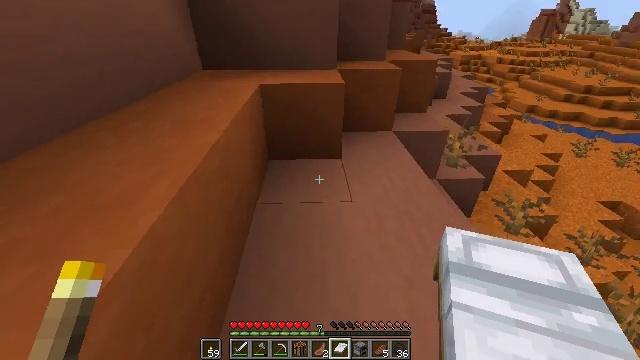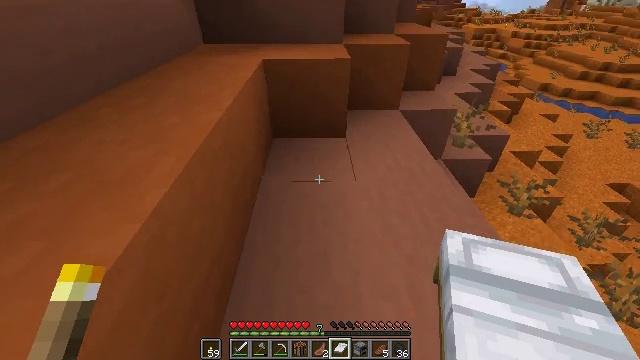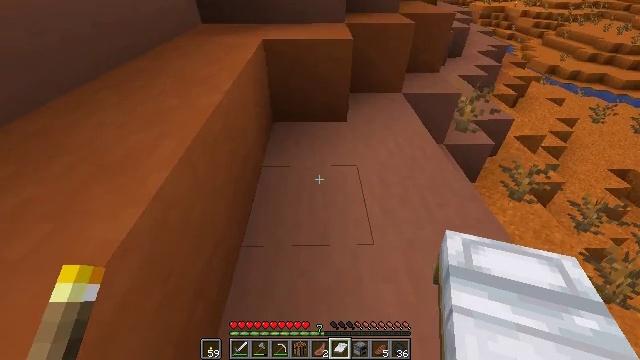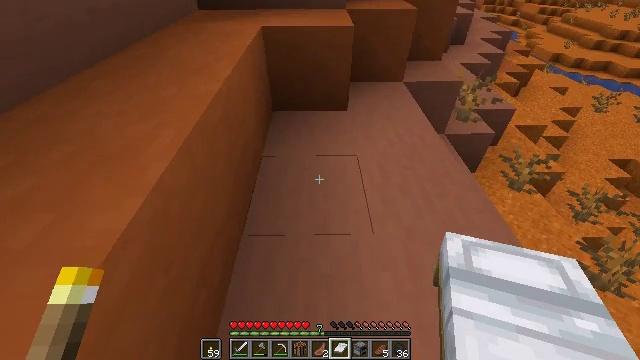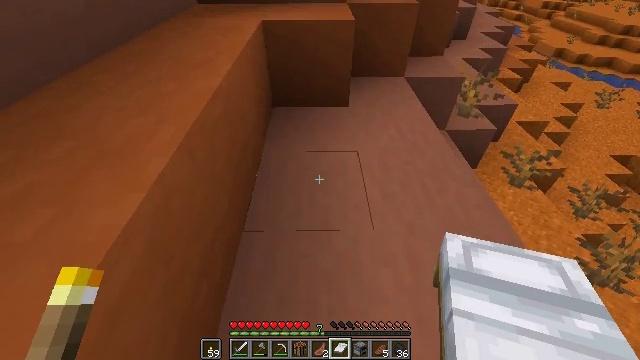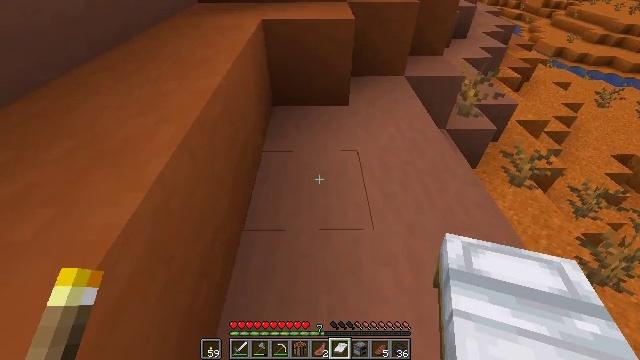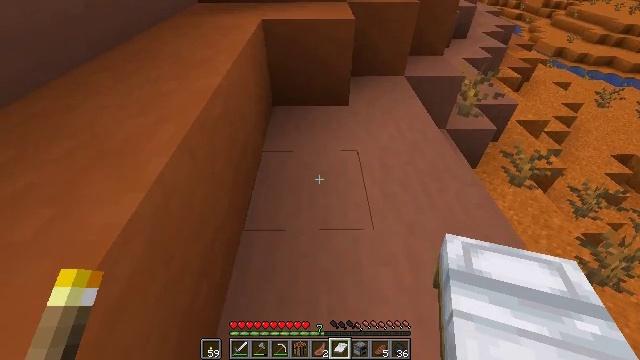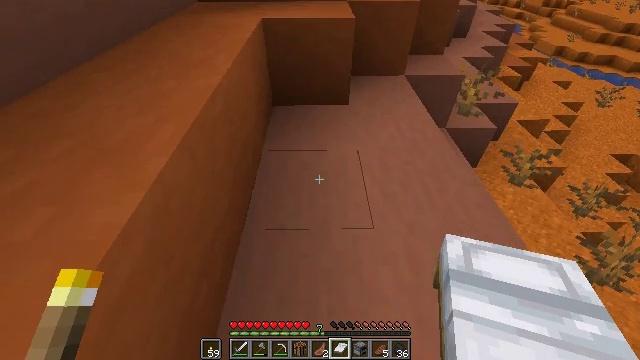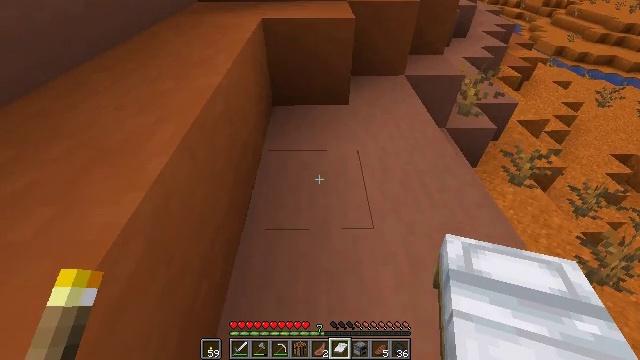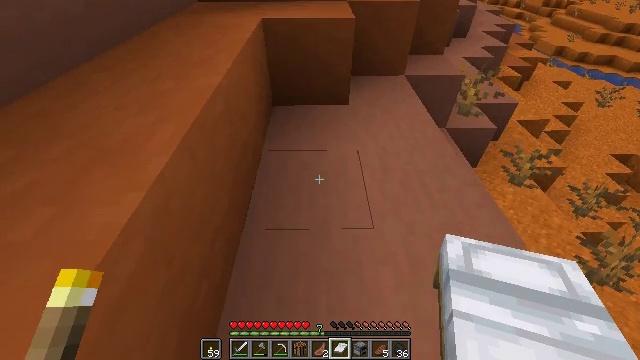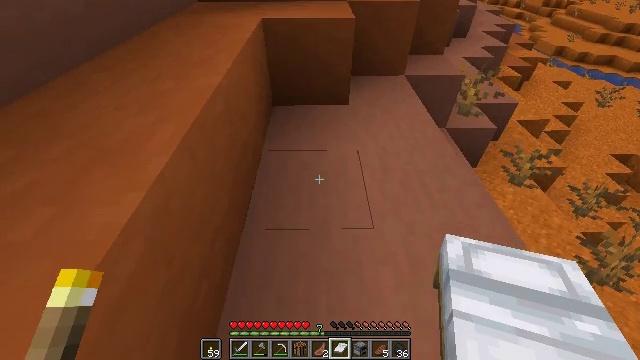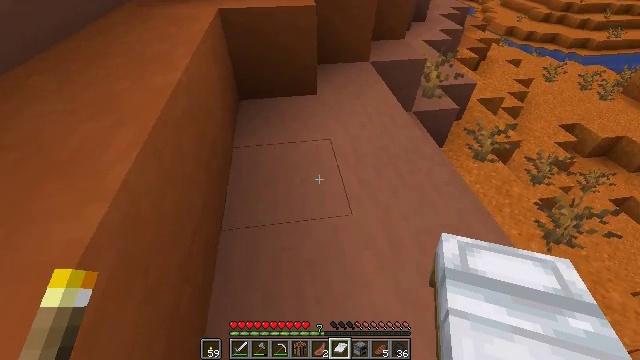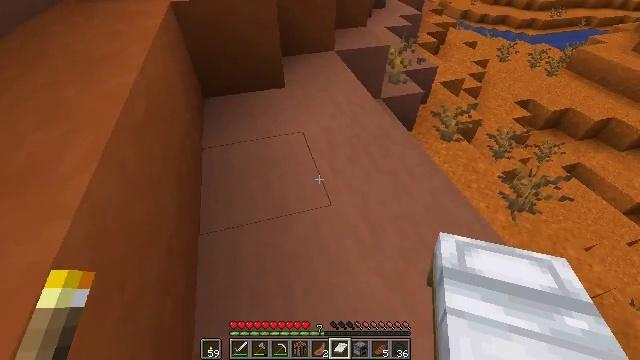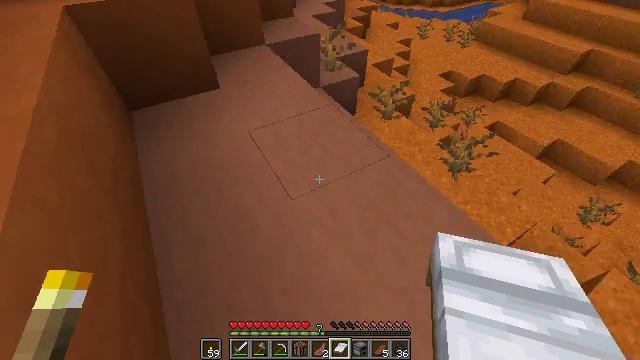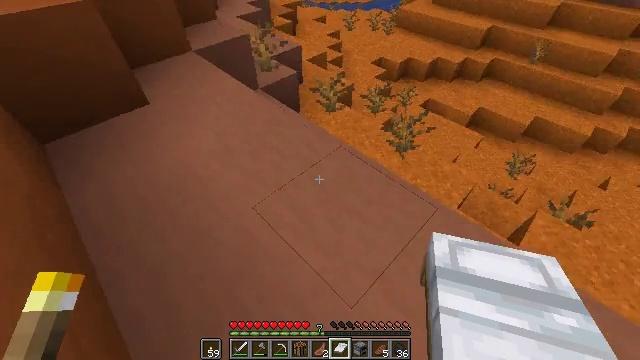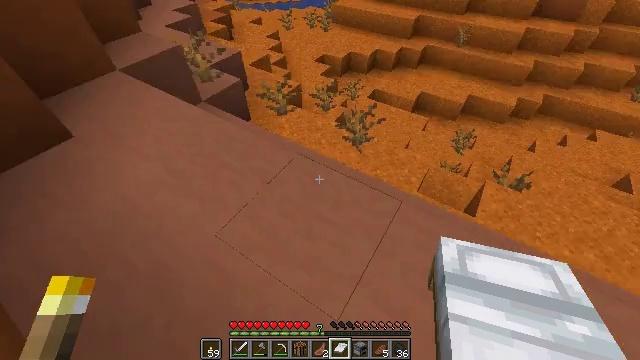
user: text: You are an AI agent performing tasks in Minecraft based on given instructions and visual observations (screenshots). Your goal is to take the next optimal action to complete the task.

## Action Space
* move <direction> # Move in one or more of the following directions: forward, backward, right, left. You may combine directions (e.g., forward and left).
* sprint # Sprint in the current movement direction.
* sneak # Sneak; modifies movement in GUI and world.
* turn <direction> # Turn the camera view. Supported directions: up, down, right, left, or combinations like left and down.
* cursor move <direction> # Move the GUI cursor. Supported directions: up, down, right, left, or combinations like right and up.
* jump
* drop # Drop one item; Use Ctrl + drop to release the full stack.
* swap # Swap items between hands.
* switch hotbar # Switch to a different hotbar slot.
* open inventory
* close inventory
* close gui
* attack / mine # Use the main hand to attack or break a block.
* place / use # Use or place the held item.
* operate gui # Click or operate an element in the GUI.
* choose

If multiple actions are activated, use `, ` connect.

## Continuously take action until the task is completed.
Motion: motion action
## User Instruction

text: Break terracotta to collect it.
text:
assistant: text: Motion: turn left and down
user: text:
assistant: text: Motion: turn down
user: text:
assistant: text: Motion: turn down
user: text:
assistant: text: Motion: no_op
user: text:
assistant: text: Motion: no_op
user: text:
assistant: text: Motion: no_op
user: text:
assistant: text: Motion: no_op
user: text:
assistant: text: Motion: no_op
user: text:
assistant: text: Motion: no_op
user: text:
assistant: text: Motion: no_op
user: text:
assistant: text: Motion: turn right and down
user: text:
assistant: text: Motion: turn right and down
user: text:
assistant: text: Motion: turn right and down
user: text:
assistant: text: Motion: turn right
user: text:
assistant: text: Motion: move forward, turn right
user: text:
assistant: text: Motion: move forward, turn right
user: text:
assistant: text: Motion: move forward, turn right
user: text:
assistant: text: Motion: move forward
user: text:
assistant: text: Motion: move forward
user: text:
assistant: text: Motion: no_op
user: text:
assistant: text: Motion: no_op
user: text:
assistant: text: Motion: no_op
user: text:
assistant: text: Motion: no_op
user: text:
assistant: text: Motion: no_op
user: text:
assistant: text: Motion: no_op
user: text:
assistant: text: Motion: no_op
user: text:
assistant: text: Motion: turn up
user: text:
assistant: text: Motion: turn up
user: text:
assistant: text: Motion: turn right and up
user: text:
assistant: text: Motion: turn right and up